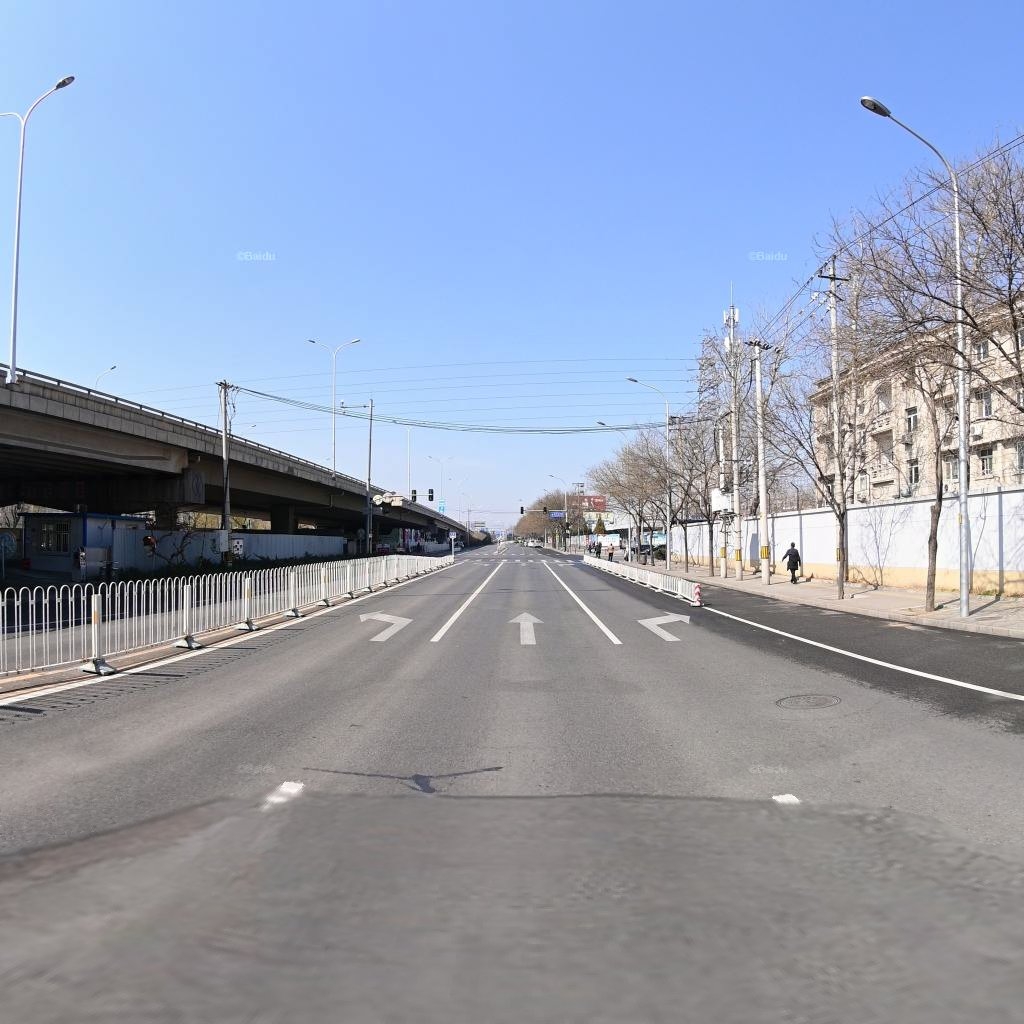
Region: Haidian
Road damage annotations: transverse patch, manhole cover